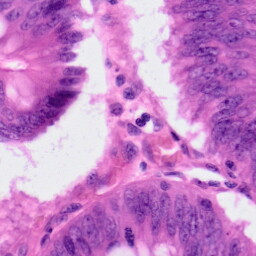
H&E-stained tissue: Colon